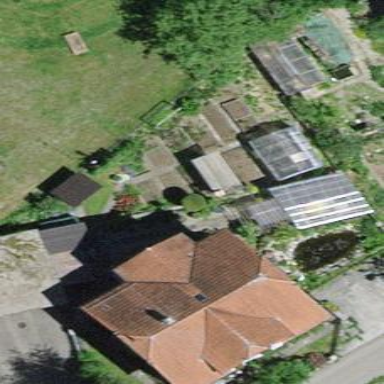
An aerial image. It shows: Detached building with hipped roof.